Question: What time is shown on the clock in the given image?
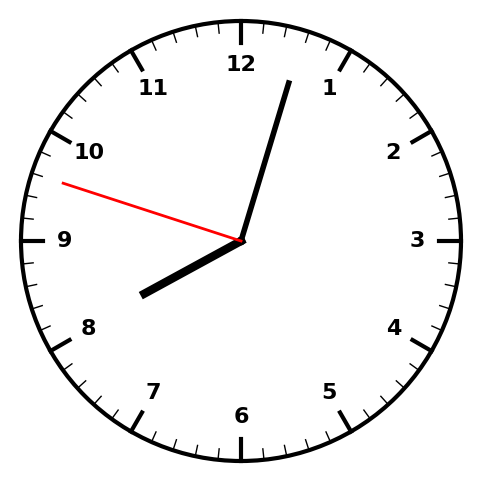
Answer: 08:02:48